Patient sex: F
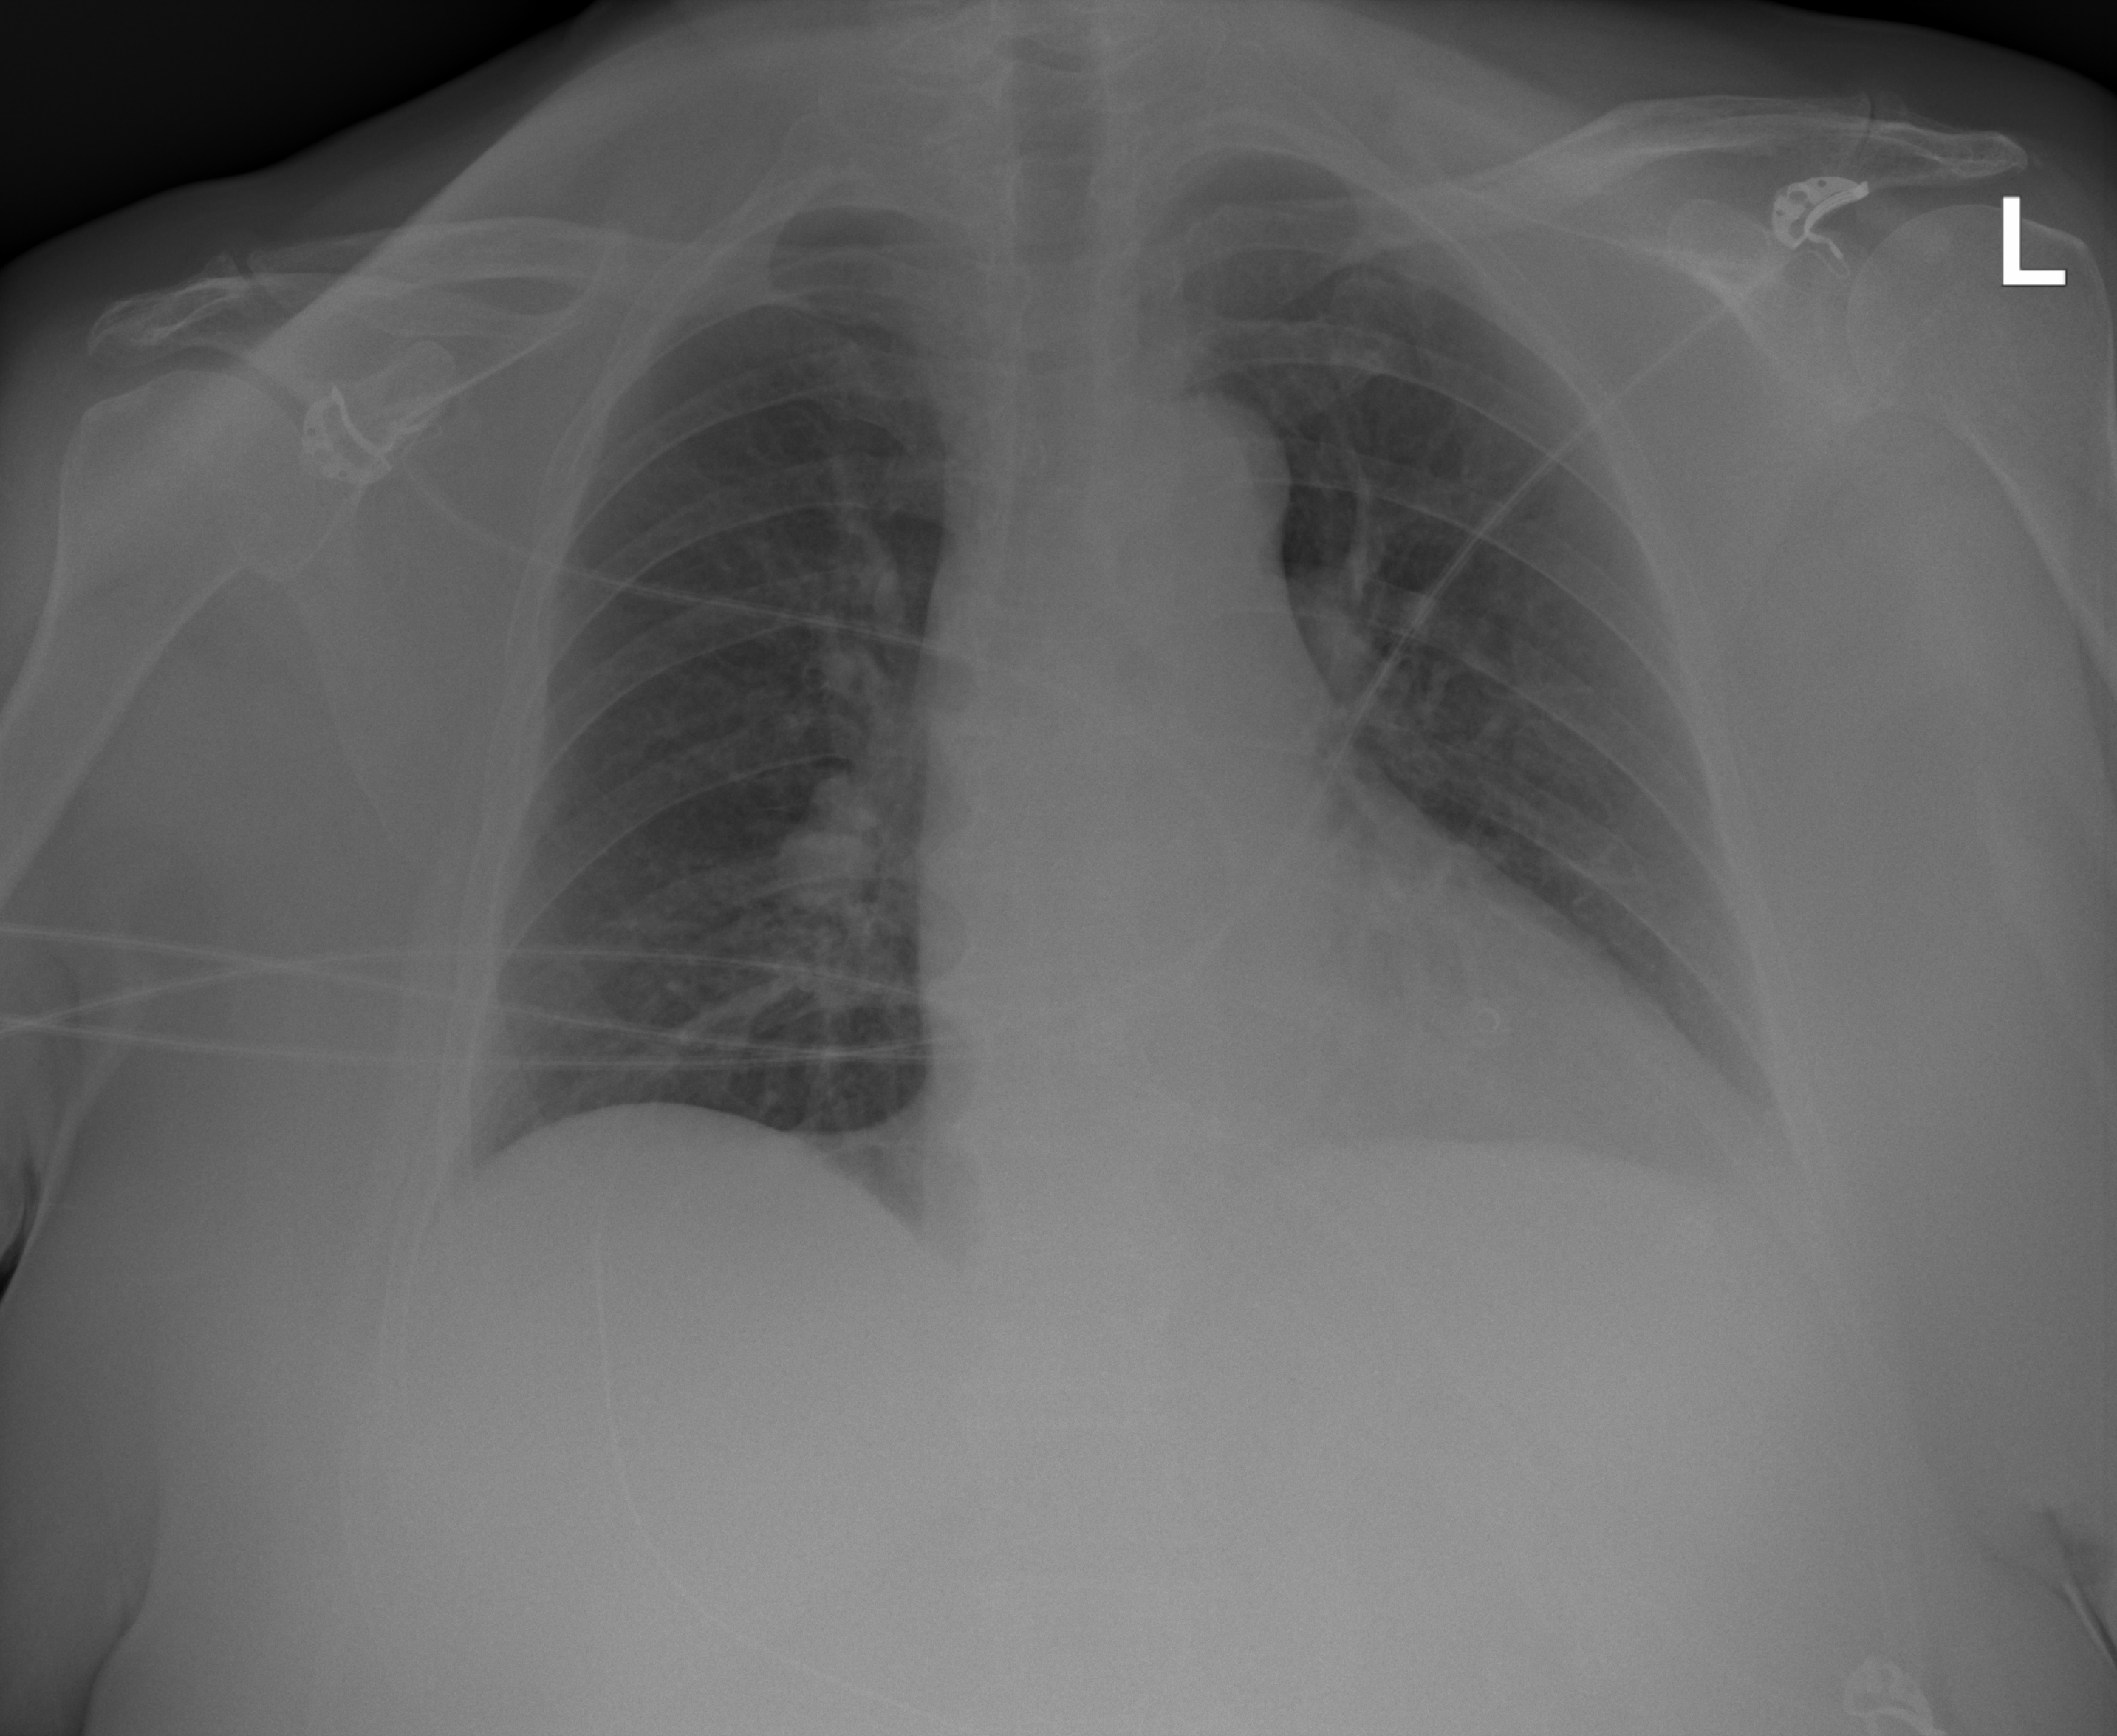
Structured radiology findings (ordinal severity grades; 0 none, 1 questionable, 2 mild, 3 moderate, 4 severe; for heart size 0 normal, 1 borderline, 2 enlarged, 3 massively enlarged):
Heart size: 2
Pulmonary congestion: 2
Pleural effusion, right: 0
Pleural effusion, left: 1
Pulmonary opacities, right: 0
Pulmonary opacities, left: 0
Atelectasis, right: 0
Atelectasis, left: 1